Question: Right now, I am working with bezier curves in fabric.js. Assuming, for instance, 3 of them, with intersections between them. I need to find the exactly crossing point and, even more difficult, draw the selection in other canvas. For fabric.path, I'm using
'''
perPixelTargetFind: true,
'''
Image to clarify the situation:

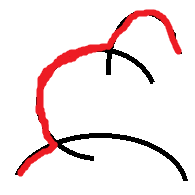
Answer: Finally, after a long time, I can't find any solution in fabric library, a workaround pass for convert to svg, use a another library or program your own proccess (pretty hard) and convert back to fabric.
The final solution is use paper.js, it has some functions to detect intersections and colissions, and, also, is very powerful for some other task.